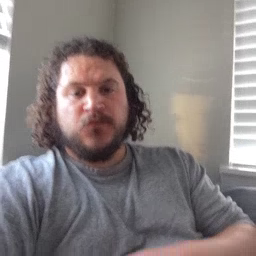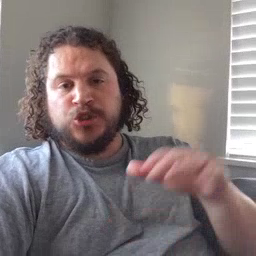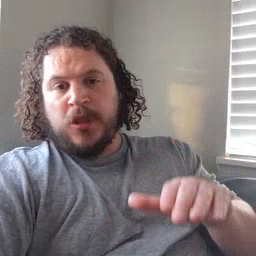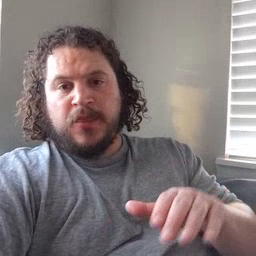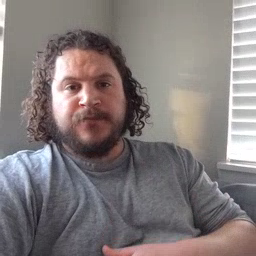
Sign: child